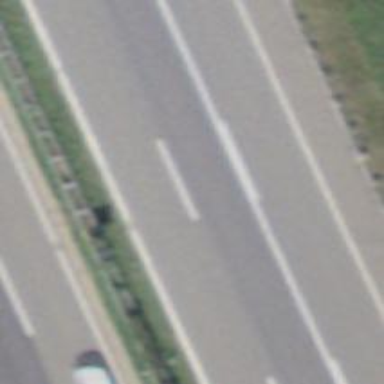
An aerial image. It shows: Asphalt motorway.